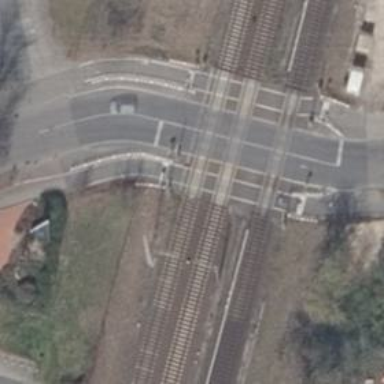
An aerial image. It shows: Railway crossing with full barrier.